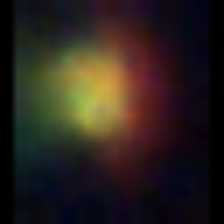
Taxon: NanoPlankton
Group: Other